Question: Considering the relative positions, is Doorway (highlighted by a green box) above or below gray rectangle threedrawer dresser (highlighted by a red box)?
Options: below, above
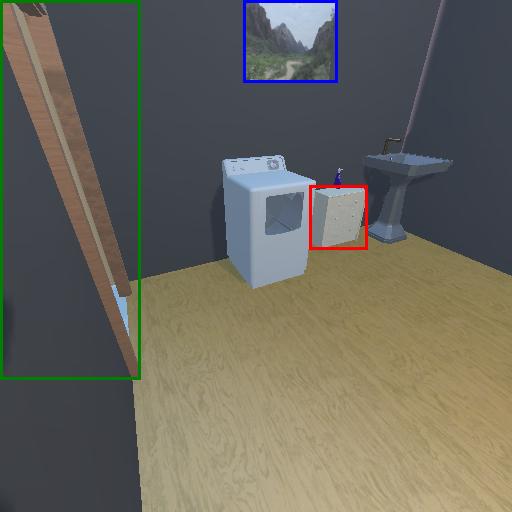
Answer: below